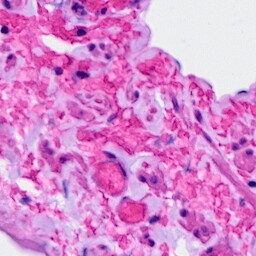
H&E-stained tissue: Ovarian